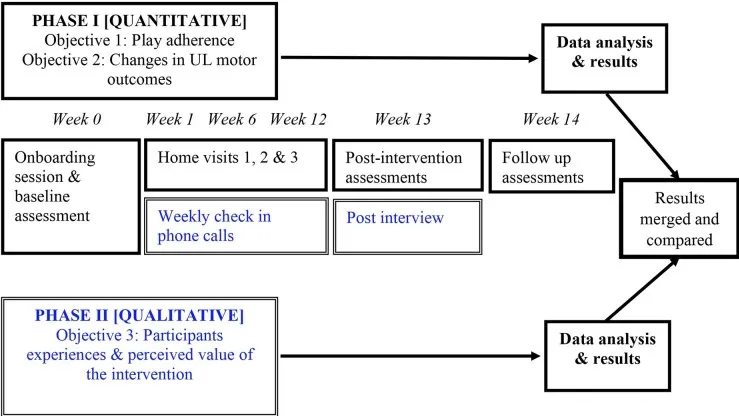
Multi-case mixed methods study design, data collection timeline and integration of phases. qualitative measures (double line) are indicated in blue and quantitative measures (solid) in black.
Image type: chart (chart)